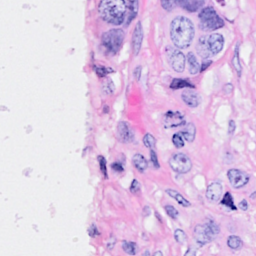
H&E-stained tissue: Breast